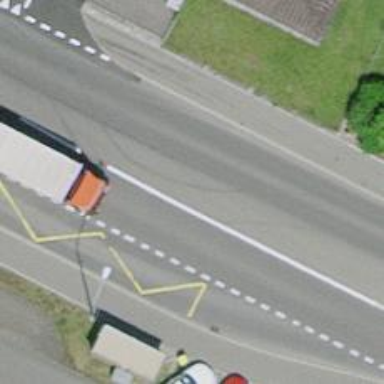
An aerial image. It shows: Bus stop with stop position for public transport.